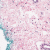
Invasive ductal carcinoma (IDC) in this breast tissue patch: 0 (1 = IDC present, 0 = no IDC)